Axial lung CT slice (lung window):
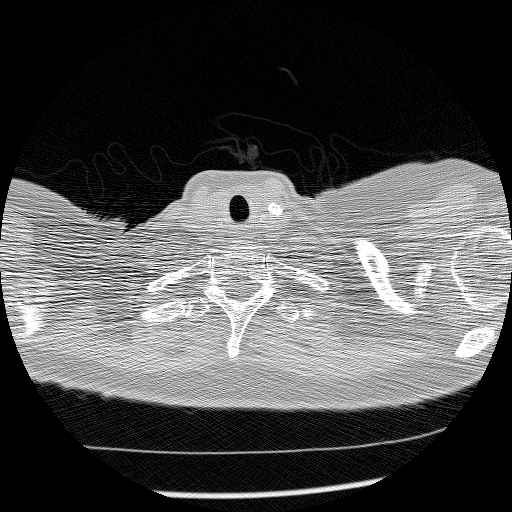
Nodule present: no